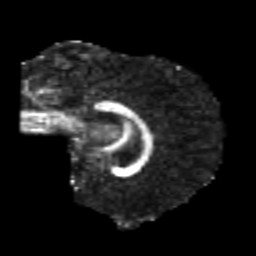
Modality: FA
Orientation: sagittal
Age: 21
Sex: male
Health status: healthy
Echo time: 0.074 s